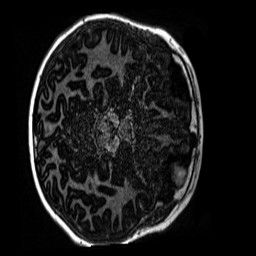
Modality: MP2RAGE
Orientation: axial
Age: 10
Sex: male
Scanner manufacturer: siemens
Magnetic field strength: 3 T
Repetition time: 4 s
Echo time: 0.00299 s